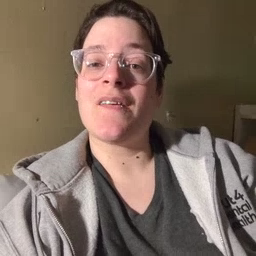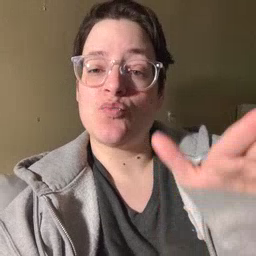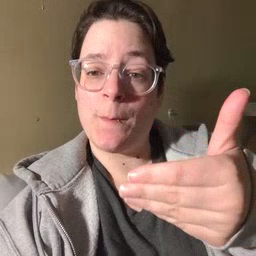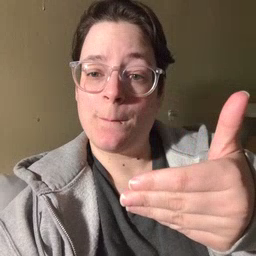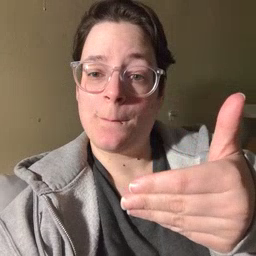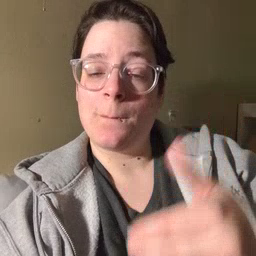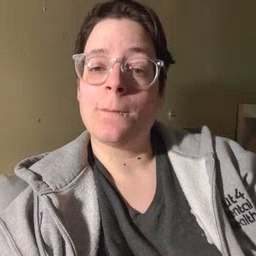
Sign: room